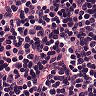
Metastatic tissue present: no